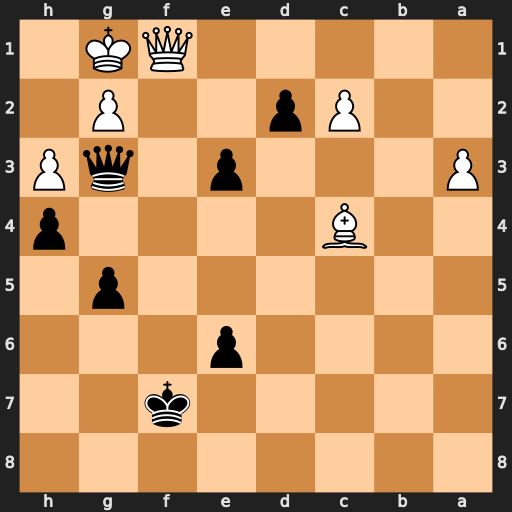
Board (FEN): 8/5k2/4p3/6p1/2B4p/P3p1qP/2Pp2P1/5QK1
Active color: b
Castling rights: -
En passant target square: -
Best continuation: Qf2+ Qxf2+ exf2+